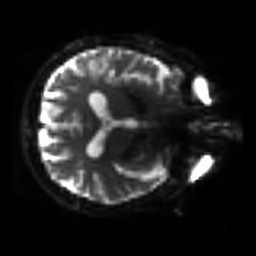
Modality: sbref
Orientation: axial
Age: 63
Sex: male
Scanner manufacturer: siemens
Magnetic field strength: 3 T
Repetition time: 3.2 s
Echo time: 0.081 s